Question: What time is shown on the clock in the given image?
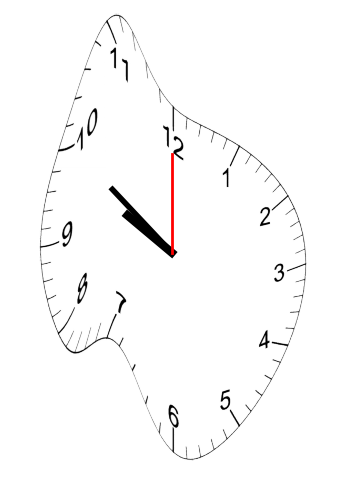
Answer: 09:50:00